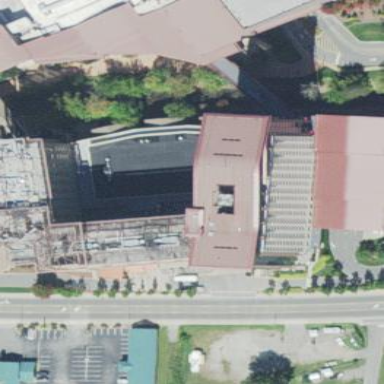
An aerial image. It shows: Hotel building.